Chest X-ray:
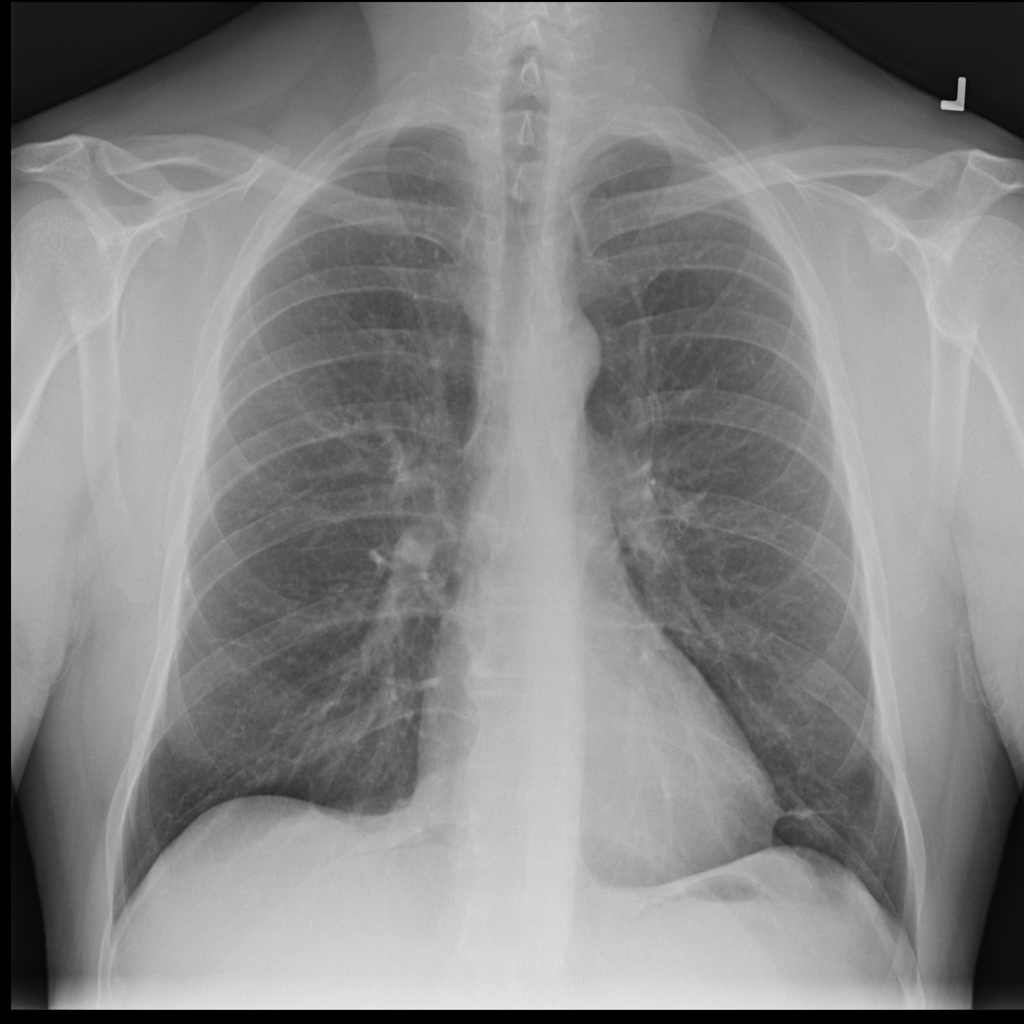
Findings: Fibrosis
No abnormal finding: no